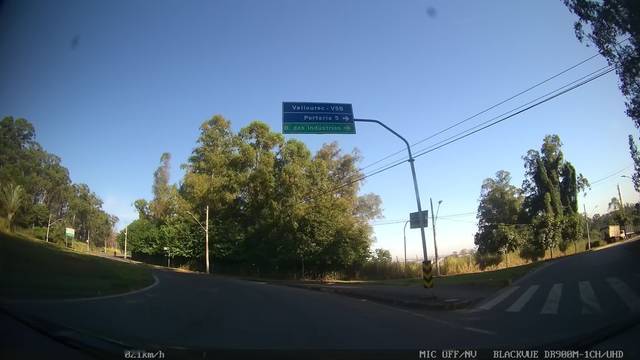
Region: Brazil
Coordinates: -19.972, -44.003